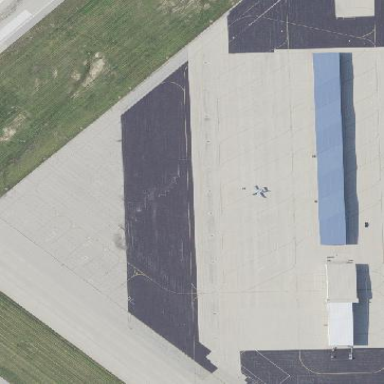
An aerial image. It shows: Apron at the airport.